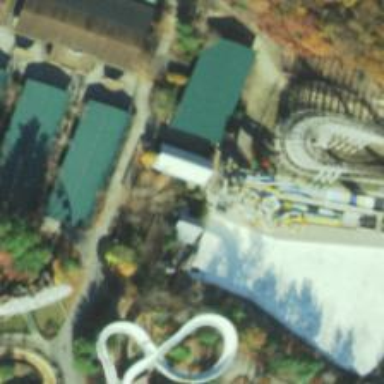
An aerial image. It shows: Water slide attraction.